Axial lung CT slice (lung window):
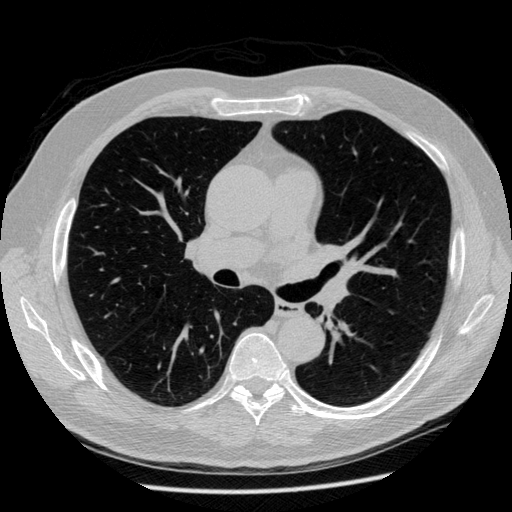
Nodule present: no